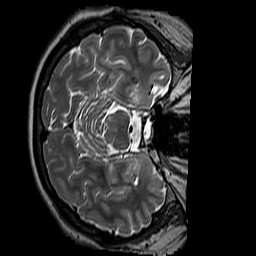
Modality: T2w
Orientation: axial
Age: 29
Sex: female
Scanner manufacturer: siemens
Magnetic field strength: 3 T
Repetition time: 3.2 s
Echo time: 0.212 s